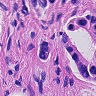
Metastatic tissue present: yes